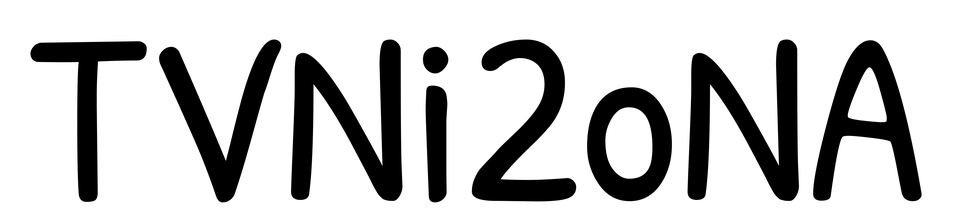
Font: PatrickHand-Regular